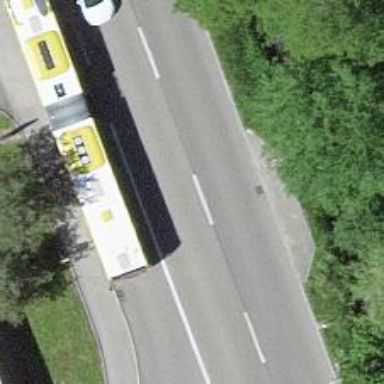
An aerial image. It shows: Public transport stop position.